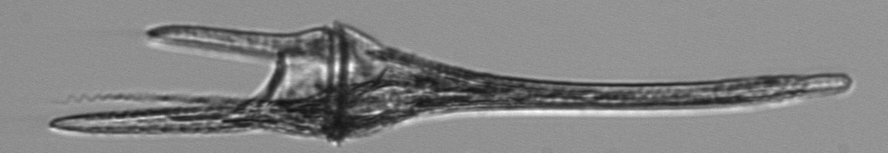
Label: Tripos_furca